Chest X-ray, PA view. Patient: 56 years old, sex M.
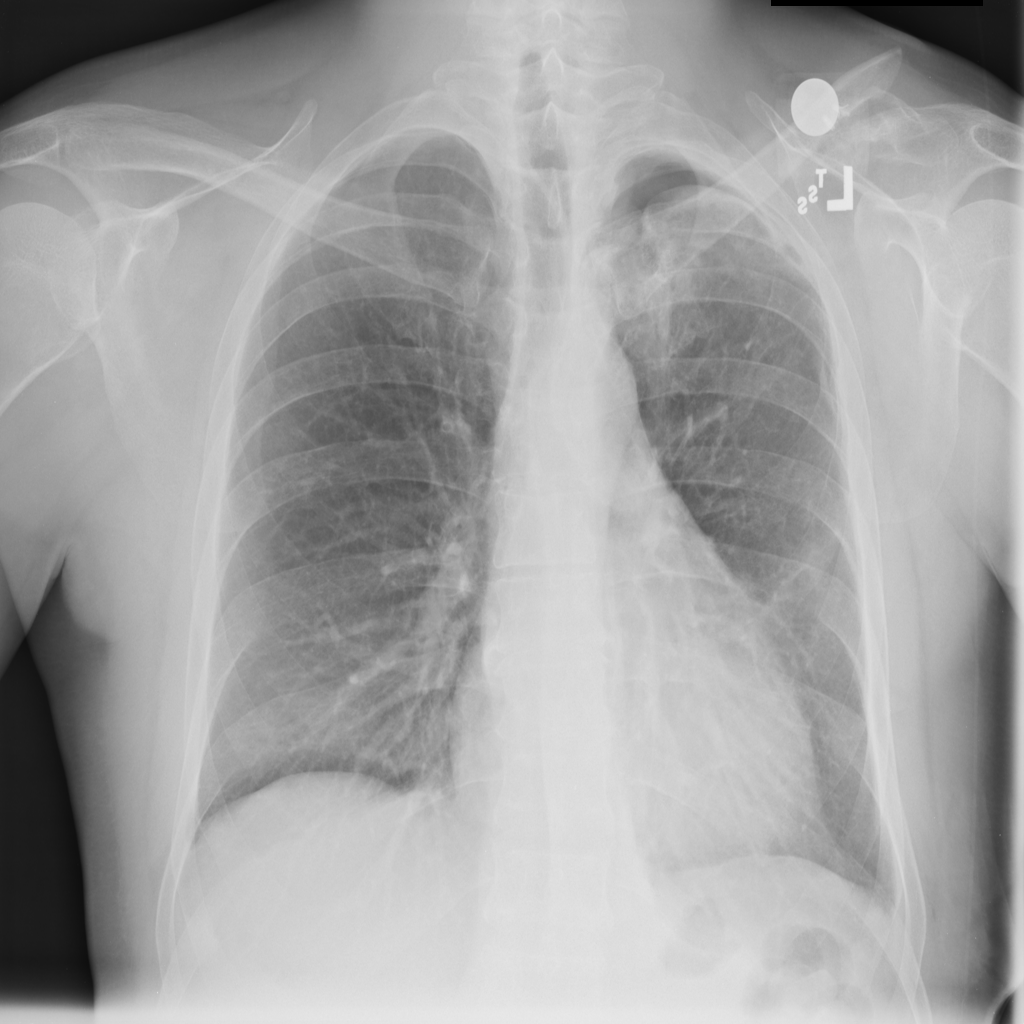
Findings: Pneumothorax